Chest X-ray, AP view. Patient: 48 years old, sex F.
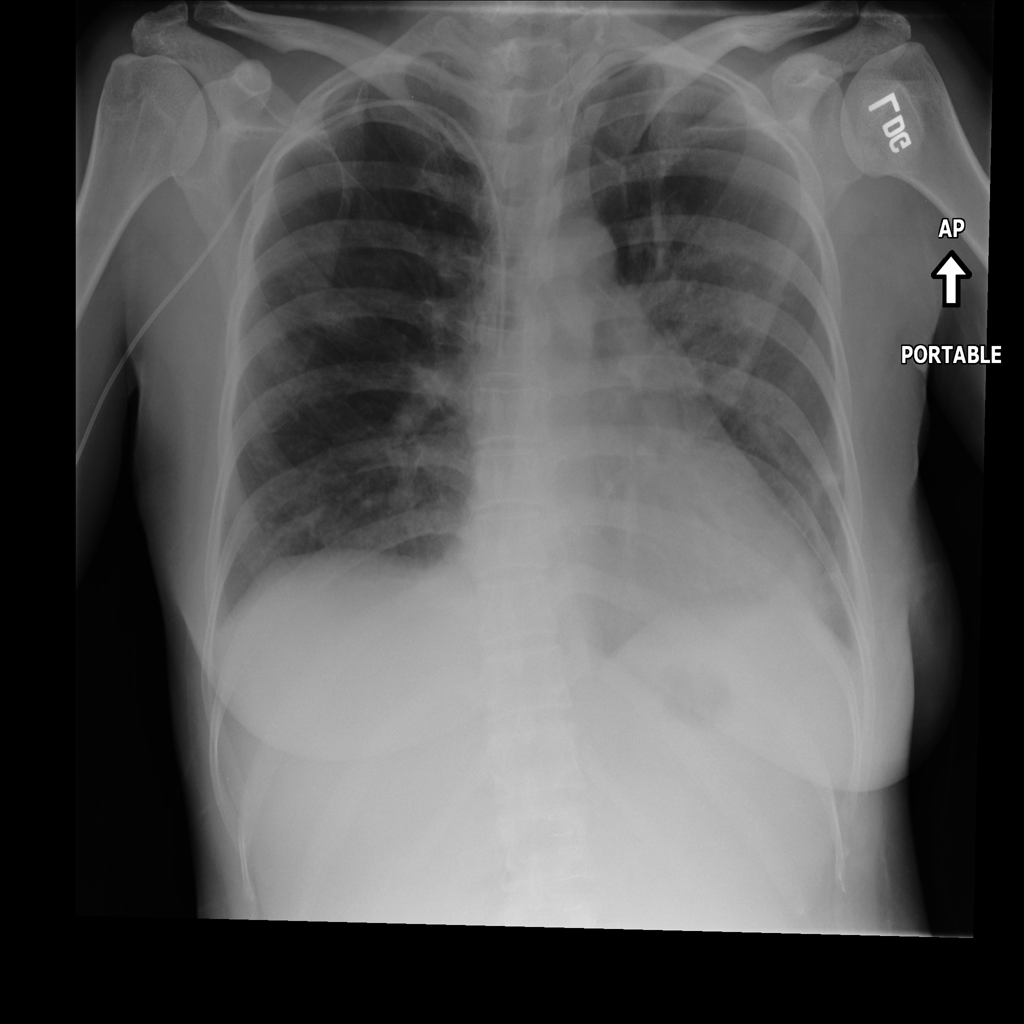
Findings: Infiltration